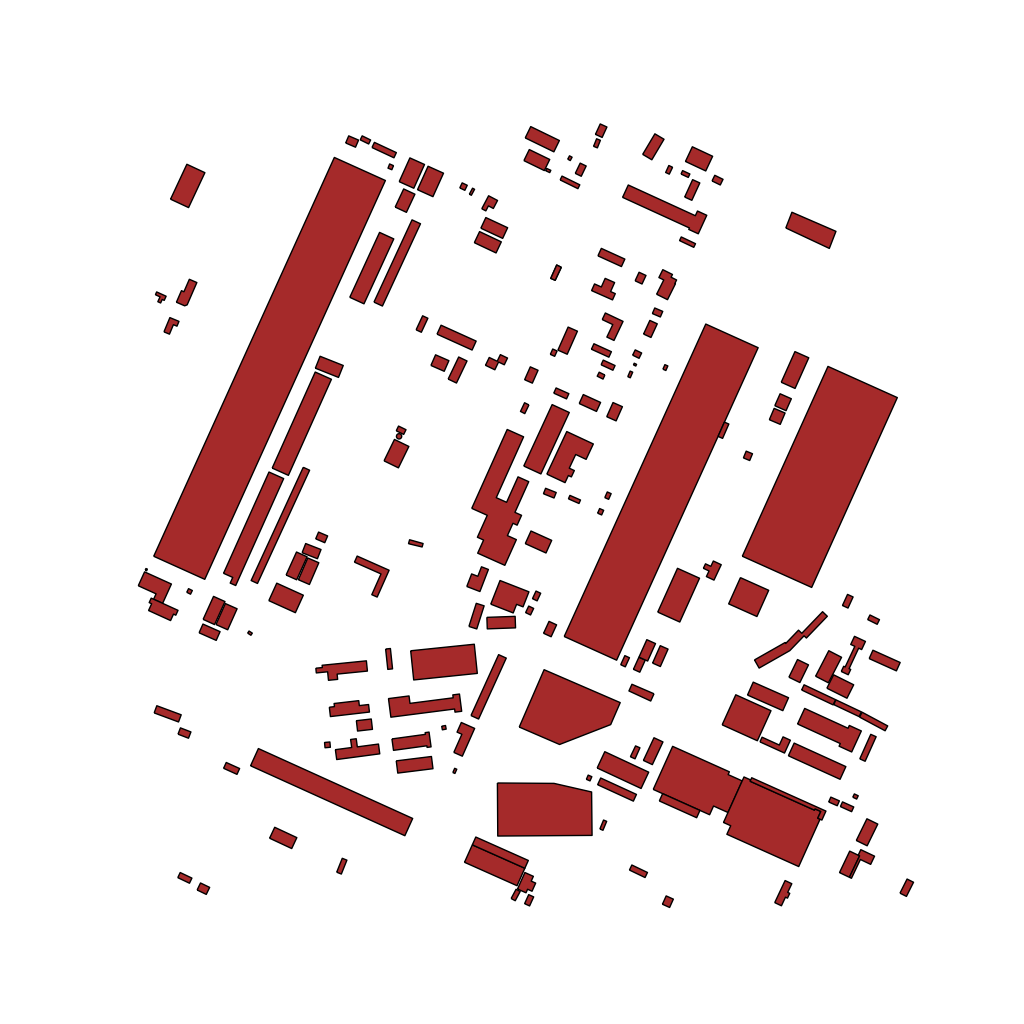
Tags: overhead vector_map, business, industrial, recreation, residential, special, individual_rise, low_rise, medium_rise, density_1, Facility, 1.0 km²